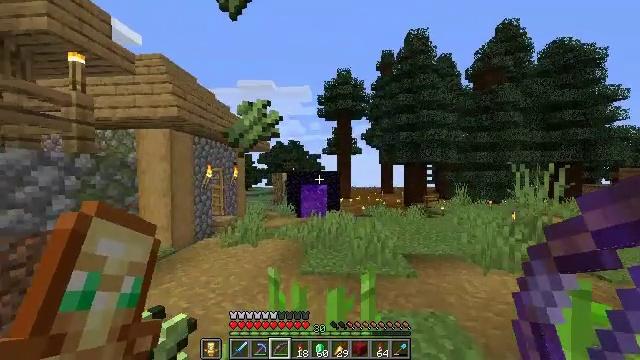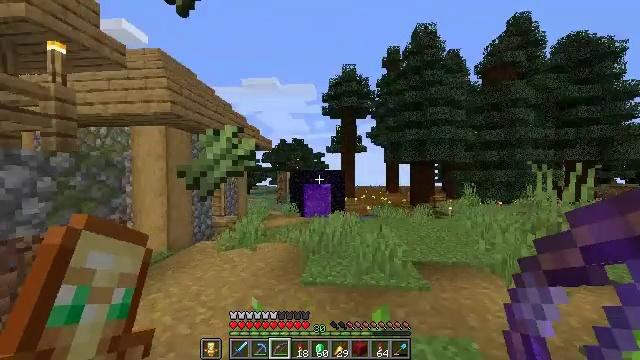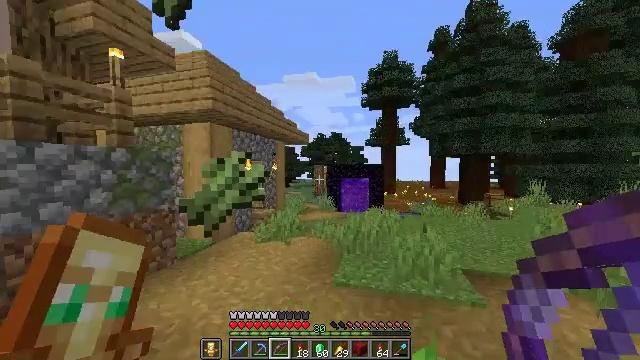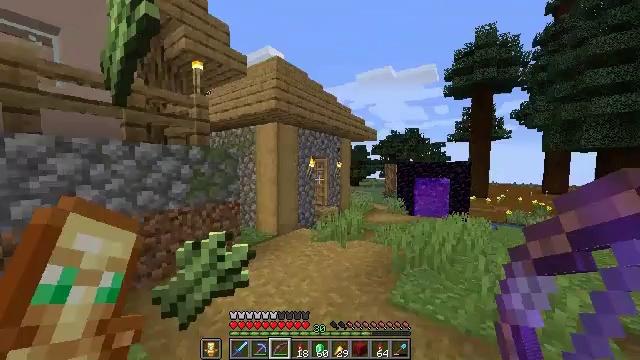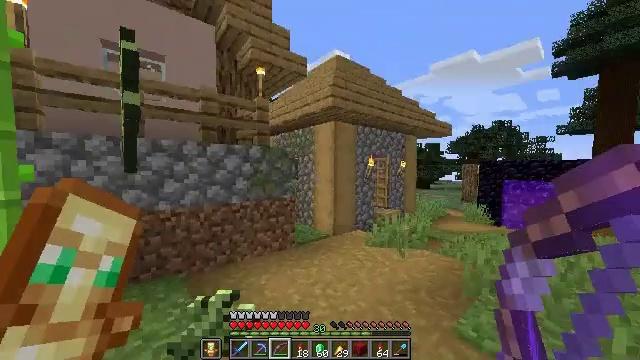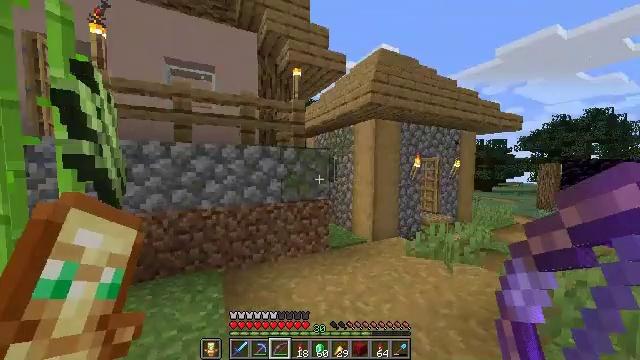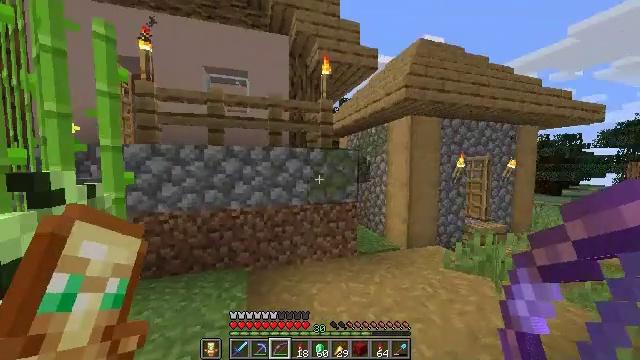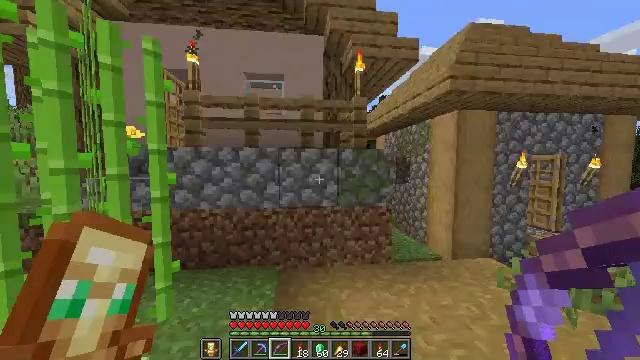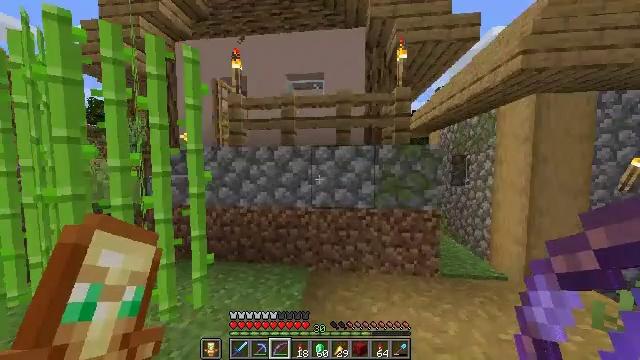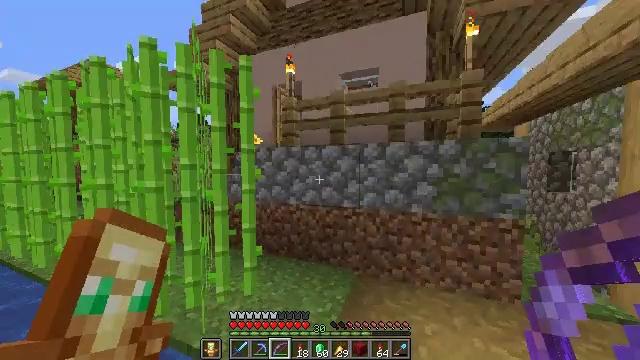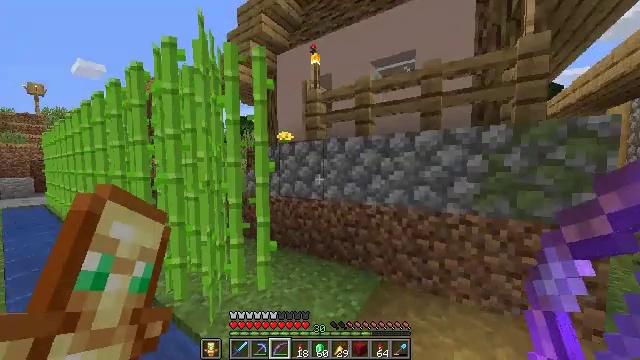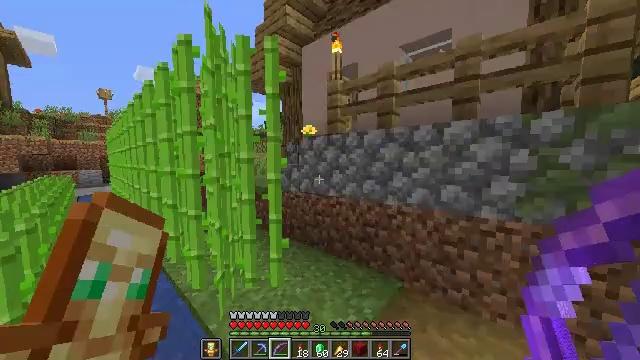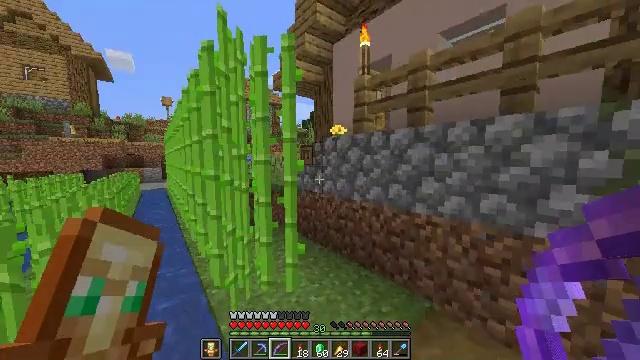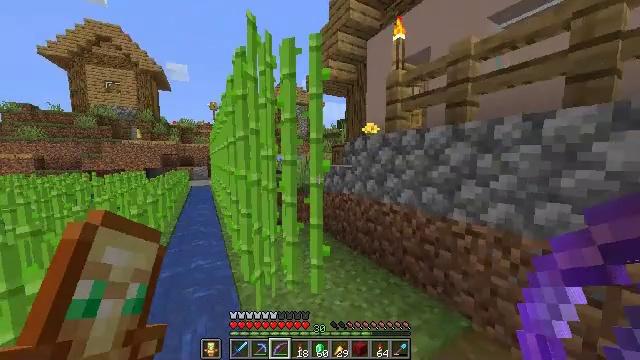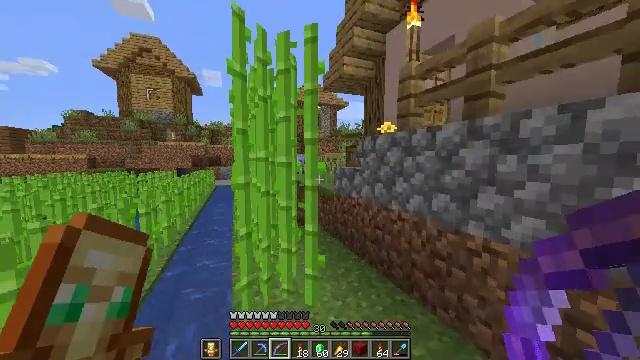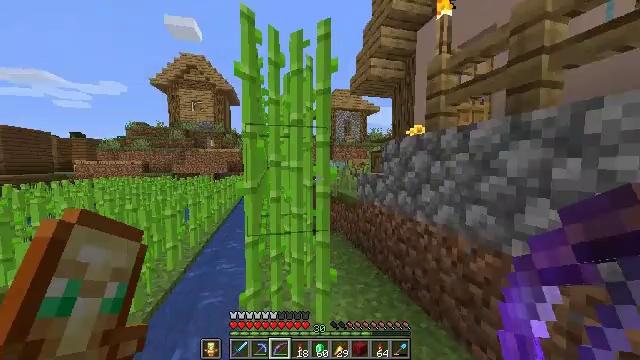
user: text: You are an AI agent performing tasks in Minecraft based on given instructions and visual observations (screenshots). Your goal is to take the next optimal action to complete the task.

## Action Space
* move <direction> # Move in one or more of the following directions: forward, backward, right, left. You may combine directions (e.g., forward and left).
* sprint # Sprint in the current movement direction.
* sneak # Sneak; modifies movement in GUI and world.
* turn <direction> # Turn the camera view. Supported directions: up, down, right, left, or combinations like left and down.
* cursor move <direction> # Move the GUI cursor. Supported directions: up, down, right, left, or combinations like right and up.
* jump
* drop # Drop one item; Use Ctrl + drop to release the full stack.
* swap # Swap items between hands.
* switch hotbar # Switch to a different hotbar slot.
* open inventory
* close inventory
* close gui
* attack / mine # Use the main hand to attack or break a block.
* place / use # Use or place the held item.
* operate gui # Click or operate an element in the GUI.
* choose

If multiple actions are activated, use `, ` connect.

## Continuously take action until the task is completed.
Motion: motion action
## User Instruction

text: Gather sugar cane for crafting.
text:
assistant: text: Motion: move forward, sprint, turn left
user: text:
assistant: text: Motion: move forward and move right, sprint, turn left and down
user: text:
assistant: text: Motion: move forward and move right, sprint, turn left
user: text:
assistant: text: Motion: move forward and move right, sprint, turn left
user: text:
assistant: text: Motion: move forward and move right, sprint, turn left
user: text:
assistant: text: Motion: move forward and move right, sprint, turn left
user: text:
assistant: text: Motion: move forward and move right, sprint, turn left
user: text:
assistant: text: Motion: move forward and move right, sprint, turn left
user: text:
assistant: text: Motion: move forward and move right, sprint, turn left
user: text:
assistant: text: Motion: move forward and move right, sprint, turn left
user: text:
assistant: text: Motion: move forward and move right, sprint, turn left and down
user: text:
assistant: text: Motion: move forward and move right, sprint, turn left
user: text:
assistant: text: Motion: move forward and move right, sprint, turn left
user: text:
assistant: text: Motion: move forward and move right, sprint, turn left
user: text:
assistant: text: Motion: move forward, sprint, turn left and up
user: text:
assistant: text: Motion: move forward, sprint, turn left
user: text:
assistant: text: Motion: move forward, sprint, turn left
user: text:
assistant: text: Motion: move forward, sprint, turn left, attack / mine
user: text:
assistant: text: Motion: move forward, sprint, turn left, attack / mine
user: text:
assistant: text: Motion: move forward, sprint, turn left and up, attack / mine
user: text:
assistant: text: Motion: move forward, sprint, turn left and up, attack / mine
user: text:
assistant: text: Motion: move forward, sprint, attack / mine
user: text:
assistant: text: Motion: move forward, sprint, attack / mine
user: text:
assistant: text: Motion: move forward, sprint, attack / mine
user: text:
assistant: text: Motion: move forward, sprint, attack / mine
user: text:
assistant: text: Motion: move forward, sprint, attack / mine
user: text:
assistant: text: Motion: move forward, sprint, turn down, attack / mine
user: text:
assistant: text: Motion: move forward, sprint, turn down, attack / mine
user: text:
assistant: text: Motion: move forward, sprint, attack / mine
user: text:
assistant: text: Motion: move forward, sprint, attack / mine